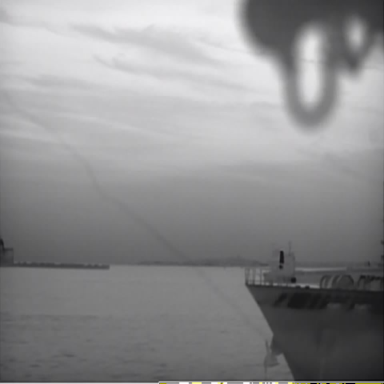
There are two liners in the infrared image.